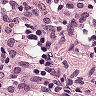
Metastatic tissue present: no